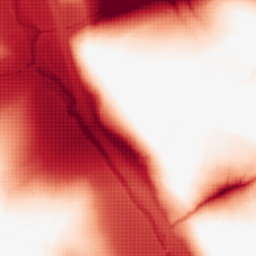
Category: morphological
Decomposition family: tophat
Decomposition parameters: size: 100
mode: black
Upsampling method: sinc_blackman
Upsampling parameters: scale: 4
kernel_size: 8
Upsampling scale: 4